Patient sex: M
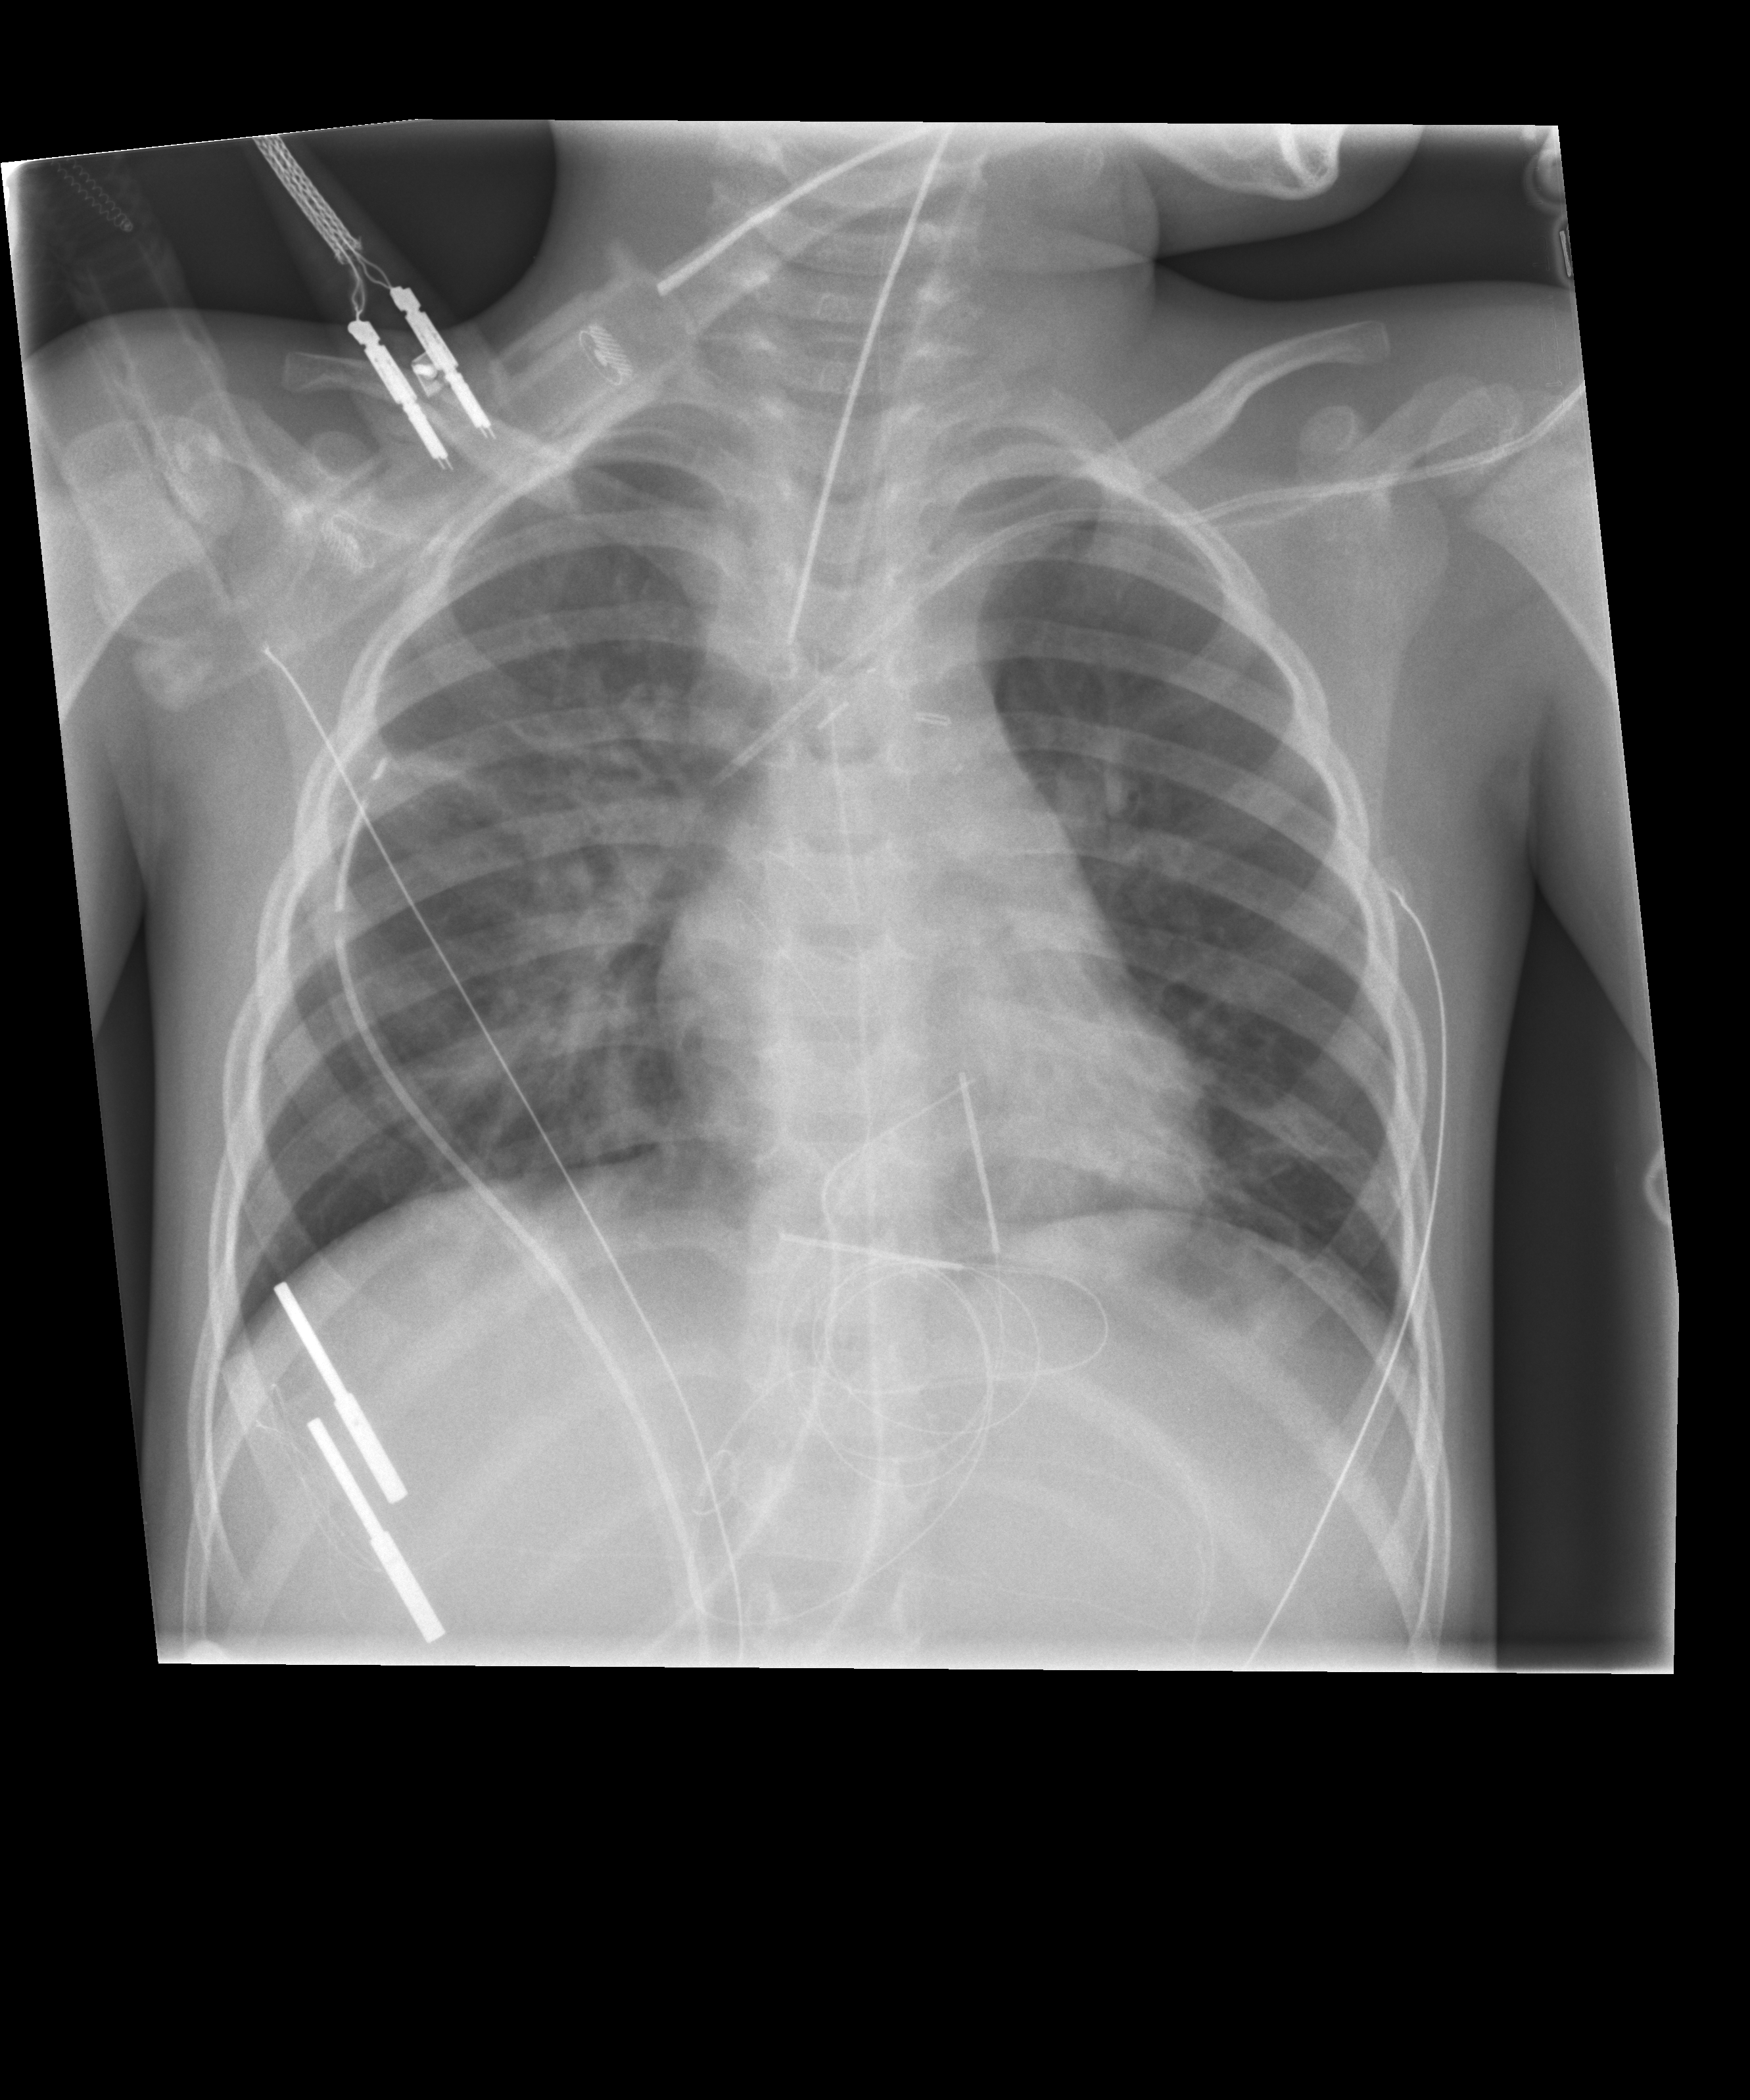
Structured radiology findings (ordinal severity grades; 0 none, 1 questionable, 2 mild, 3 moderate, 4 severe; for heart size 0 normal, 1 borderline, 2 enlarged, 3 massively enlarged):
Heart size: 0
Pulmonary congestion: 2
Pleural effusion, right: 0
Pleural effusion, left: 0
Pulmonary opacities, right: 0
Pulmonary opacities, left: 0
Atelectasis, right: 2
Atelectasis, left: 2